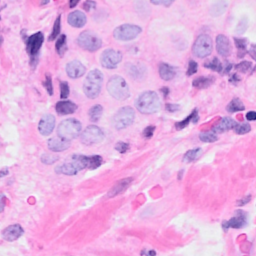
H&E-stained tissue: Breast